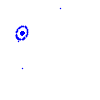
Particle: electron